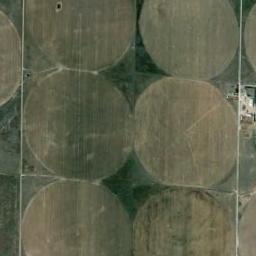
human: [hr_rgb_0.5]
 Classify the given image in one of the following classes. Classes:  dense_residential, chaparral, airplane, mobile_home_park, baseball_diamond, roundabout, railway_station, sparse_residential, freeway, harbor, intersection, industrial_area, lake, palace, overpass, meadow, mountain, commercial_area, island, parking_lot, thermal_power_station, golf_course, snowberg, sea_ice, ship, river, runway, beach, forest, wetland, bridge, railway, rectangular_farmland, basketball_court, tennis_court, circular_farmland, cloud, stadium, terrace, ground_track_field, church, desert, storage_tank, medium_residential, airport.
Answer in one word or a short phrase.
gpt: circular_farmland